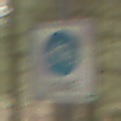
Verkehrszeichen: BeginnFahrradzone
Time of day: MorningAfternoon
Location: Outdoor (Nature)
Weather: Overcast
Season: Winter
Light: Natural